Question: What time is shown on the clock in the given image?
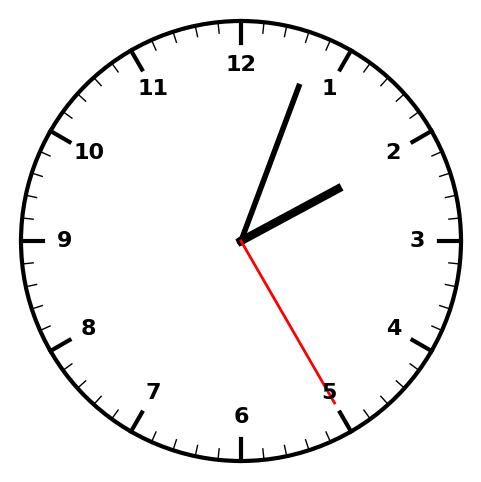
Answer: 02:03:25